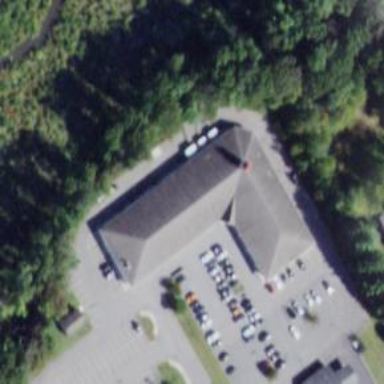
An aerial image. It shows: Fitness centre on leisure land.